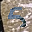
Label: 5